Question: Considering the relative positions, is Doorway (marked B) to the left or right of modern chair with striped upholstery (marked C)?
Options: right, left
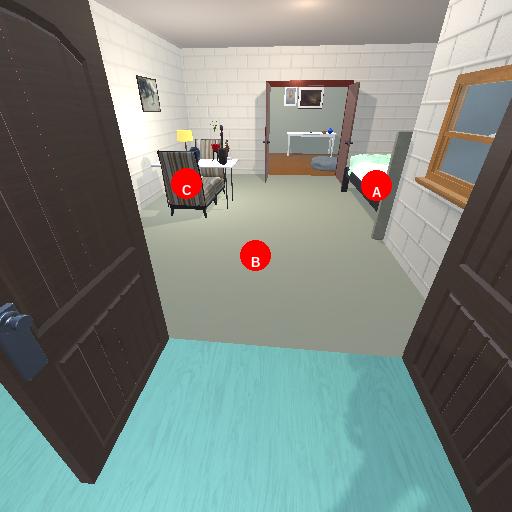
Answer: right